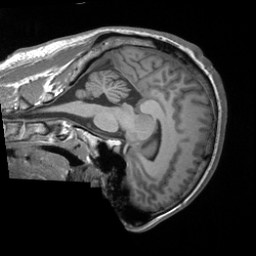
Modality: T1w
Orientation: sagittal
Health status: ill
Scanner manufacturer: siemens
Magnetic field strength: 3 T
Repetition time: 1.9 s
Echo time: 0.00251 s